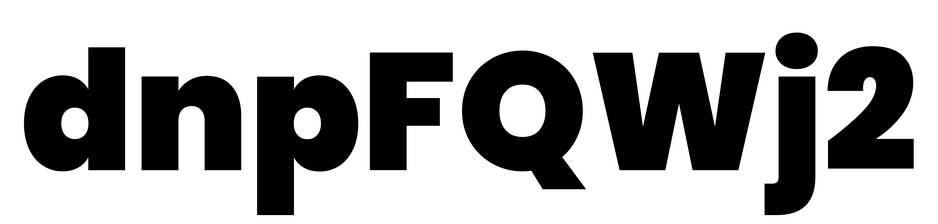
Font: Poppins-Black